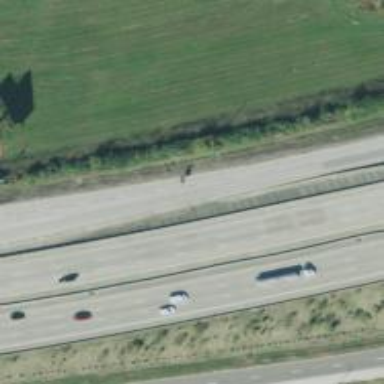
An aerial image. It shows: View of motorway.